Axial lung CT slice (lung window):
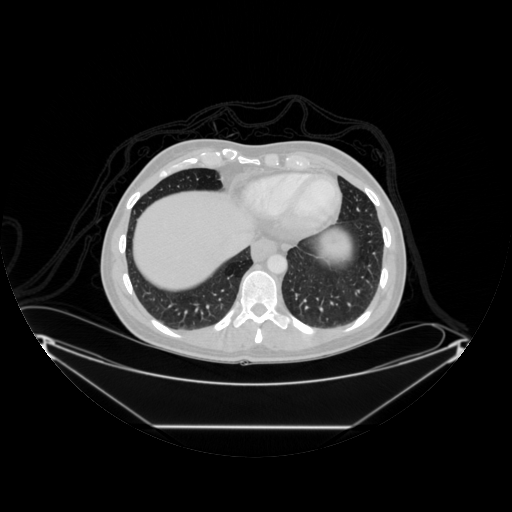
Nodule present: no